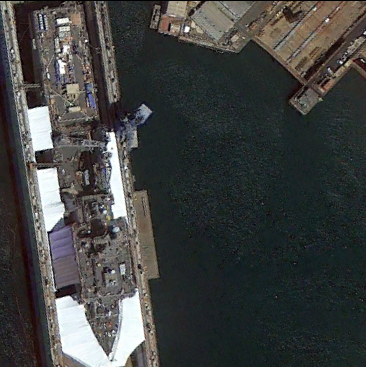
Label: combat